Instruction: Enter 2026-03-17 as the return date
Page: home
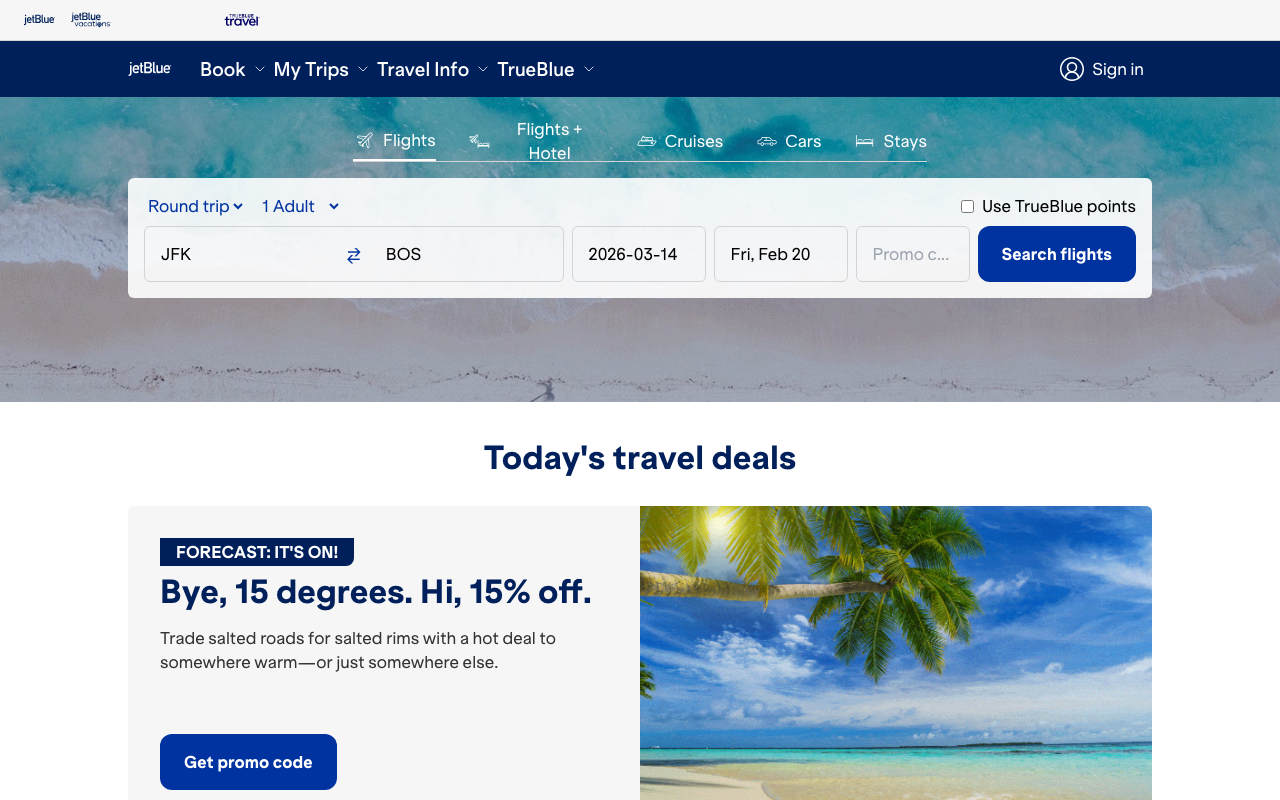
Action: type